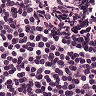
Metastatic tissue present: no